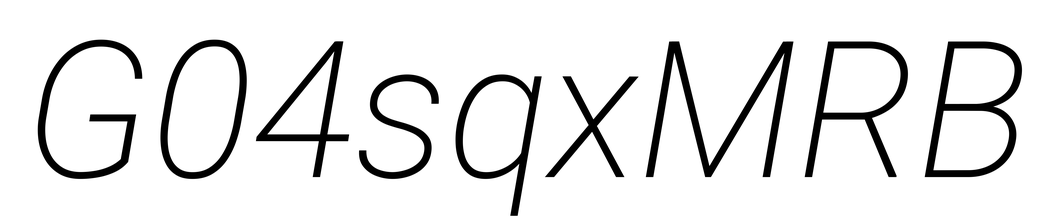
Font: Roboto-Italic_ExtraLight_Italic